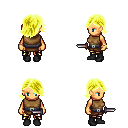
a pixel art fantasy rpg character, female body template, human, tanned skin, leather chest armor, gold greaves, gold swoop hairstyle, bracelets, black shoes, dagger, four views (front, back, left, right), 2x2 character sprite sheet, small pixel art, hard edges, no anti-aliasing